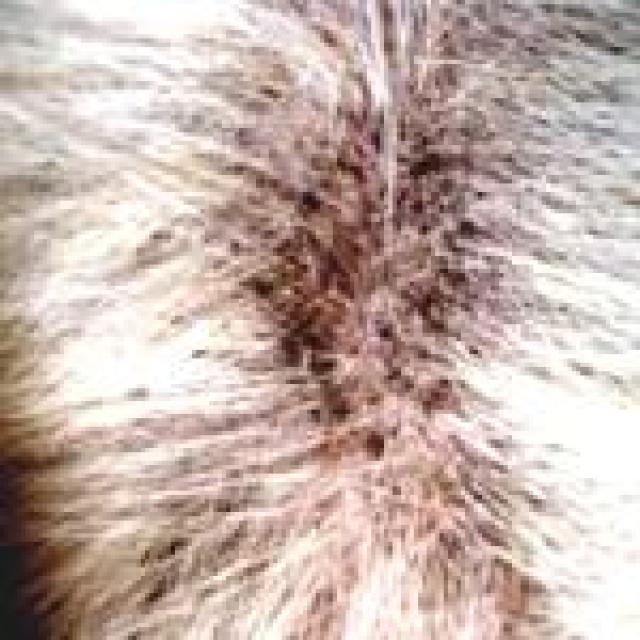
Canine fungal skin infection — characterized by alopecia, scaling, crusting, and circular lesions. Common agents include Malassezia and Candida species.